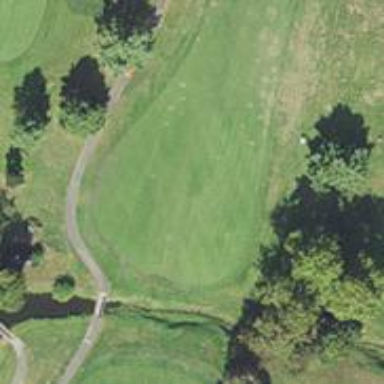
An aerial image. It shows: View of golf hole.